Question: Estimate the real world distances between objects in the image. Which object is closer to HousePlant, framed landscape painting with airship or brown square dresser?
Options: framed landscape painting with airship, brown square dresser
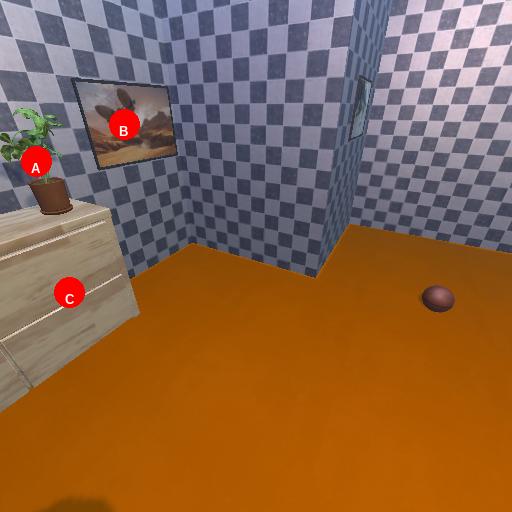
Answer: framed landscape painting with airship